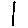
Label: line